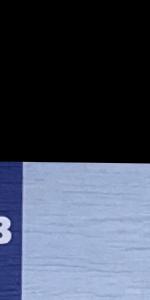
Label: Empty